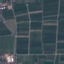
Land use / land cover: PermanentCrop